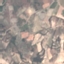
Label: PermanentCrop